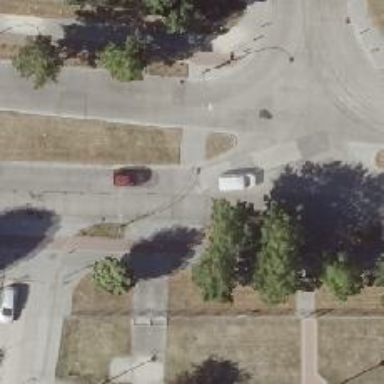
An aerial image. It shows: Uncontrolled crossing with pedestrian island.